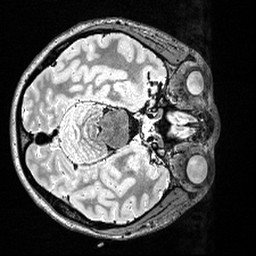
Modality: T2w
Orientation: axial
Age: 27
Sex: female